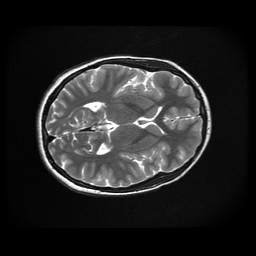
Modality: T2w
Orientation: axial
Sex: female
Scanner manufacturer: ge
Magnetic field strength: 3 T
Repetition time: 5 s
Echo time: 0.1015 s